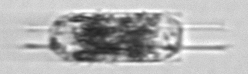
Label: Hemiaulus